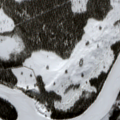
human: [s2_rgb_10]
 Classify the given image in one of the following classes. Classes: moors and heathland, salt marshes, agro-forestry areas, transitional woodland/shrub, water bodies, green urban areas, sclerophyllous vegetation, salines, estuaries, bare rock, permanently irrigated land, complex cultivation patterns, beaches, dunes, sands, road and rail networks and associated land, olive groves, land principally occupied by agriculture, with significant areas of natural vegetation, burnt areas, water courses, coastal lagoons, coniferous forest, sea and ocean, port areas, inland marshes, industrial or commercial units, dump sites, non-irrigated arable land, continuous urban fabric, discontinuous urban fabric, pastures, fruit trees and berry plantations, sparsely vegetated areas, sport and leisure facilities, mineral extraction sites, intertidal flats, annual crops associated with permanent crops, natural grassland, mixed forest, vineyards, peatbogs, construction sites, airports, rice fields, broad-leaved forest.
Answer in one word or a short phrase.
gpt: coniferous forest, transitional woodland/shrub, water courses